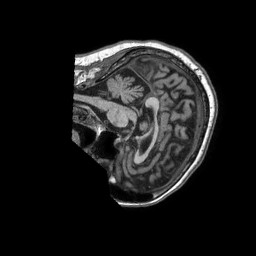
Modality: T1w
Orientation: sagittal
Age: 75
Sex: female
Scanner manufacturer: philips
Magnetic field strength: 1.5 T
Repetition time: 0.007147 s
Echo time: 0.003277 s